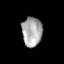
Tissue: lung
Cell type: Epithelial cells
Senescence score: 0.1164
Nuclear area (px): 579
Mean DAPI intensity: 169.606